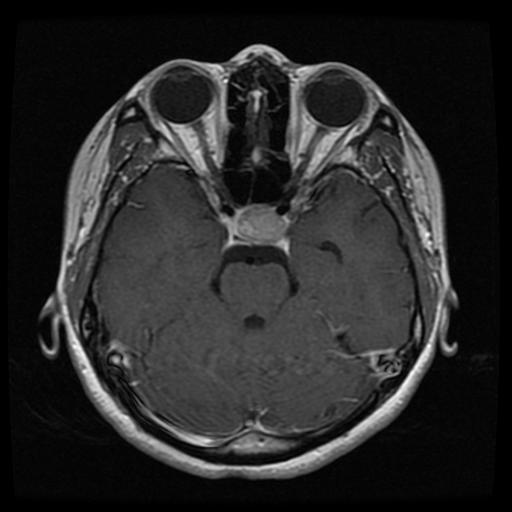
Label: pituitary